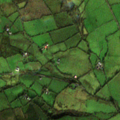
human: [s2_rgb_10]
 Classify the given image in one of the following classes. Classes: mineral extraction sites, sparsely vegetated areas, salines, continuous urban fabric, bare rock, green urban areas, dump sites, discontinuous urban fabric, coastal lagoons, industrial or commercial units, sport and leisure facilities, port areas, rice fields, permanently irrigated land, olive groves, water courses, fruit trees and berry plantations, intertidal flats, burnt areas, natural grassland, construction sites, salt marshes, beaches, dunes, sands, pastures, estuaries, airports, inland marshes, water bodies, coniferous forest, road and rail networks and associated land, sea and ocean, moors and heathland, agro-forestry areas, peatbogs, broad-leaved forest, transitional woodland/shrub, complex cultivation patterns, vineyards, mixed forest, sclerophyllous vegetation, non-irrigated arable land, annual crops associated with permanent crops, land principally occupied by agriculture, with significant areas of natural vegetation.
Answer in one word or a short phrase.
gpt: pastures, land principally occupied by agriculture, with significant areas of natural vegetation, coniferous forest